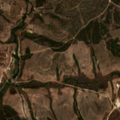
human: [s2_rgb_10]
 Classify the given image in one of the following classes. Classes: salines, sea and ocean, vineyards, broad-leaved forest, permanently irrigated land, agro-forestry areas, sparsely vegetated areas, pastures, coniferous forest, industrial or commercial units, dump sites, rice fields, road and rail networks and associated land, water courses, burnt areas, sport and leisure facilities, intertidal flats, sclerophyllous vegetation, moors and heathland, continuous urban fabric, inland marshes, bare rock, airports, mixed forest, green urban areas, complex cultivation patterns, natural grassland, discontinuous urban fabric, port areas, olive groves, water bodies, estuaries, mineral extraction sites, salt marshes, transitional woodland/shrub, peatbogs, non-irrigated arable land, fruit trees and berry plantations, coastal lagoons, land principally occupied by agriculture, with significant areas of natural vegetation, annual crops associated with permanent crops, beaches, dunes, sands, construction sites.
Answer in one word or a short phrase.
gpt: pastures, complex cultivation patterns, land principally occupied by agriculture, with significant areas of natural vegetation, broad-leaved forest, transitional woodland/shrub